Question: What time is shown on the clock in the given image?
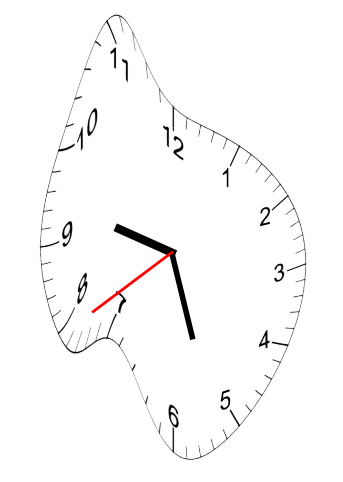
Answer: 09:26:39